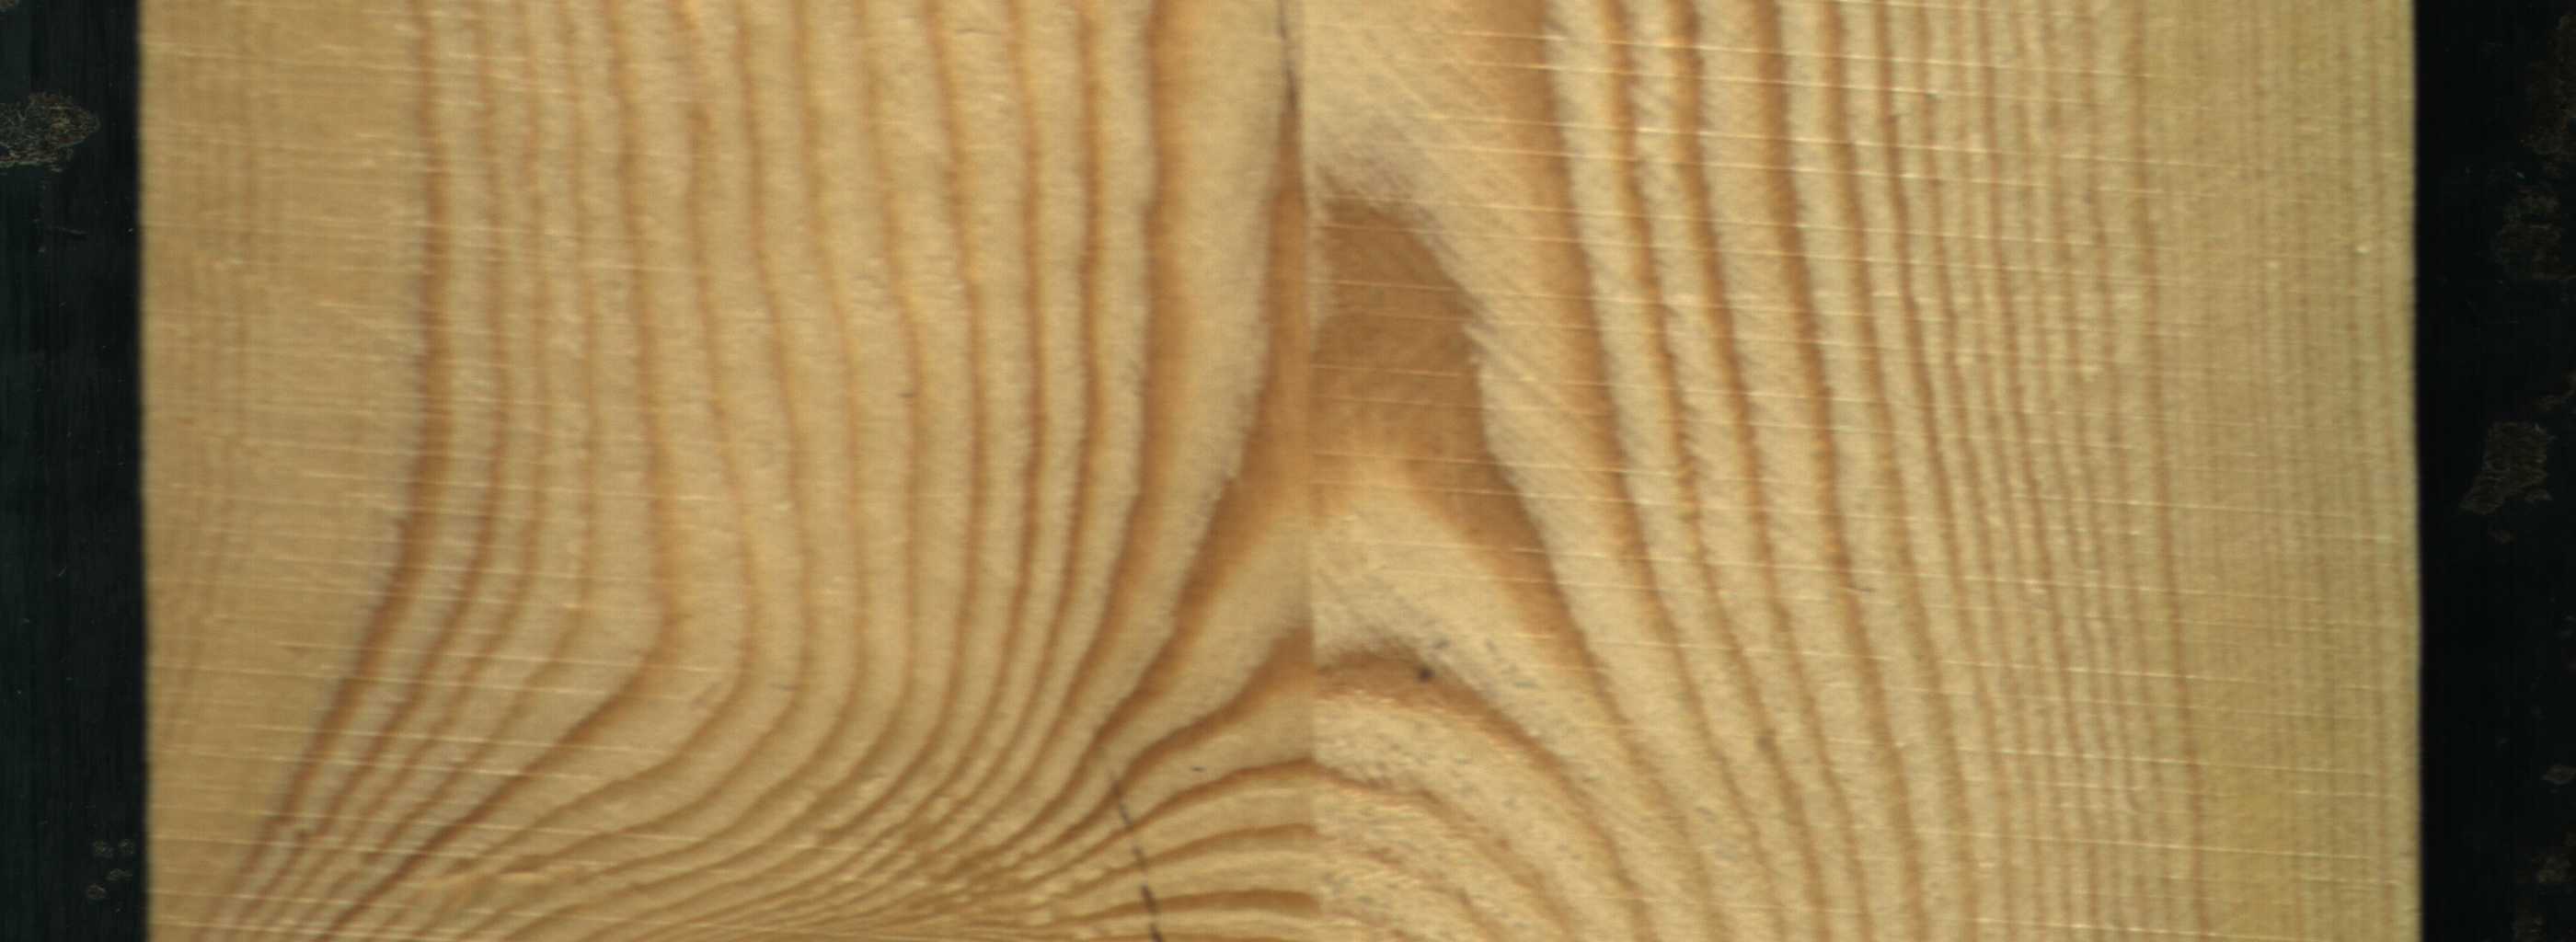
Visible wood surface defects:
Crack